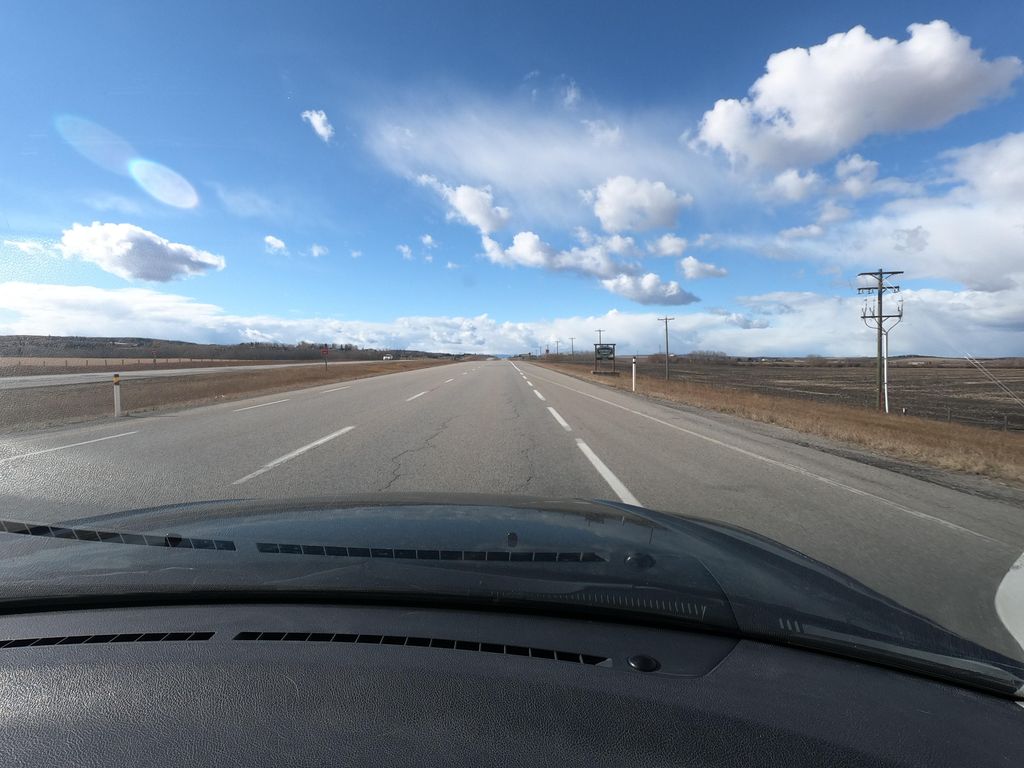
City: calgary